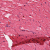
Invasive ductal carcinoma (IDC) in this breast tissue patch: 0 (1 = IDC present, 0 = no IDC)